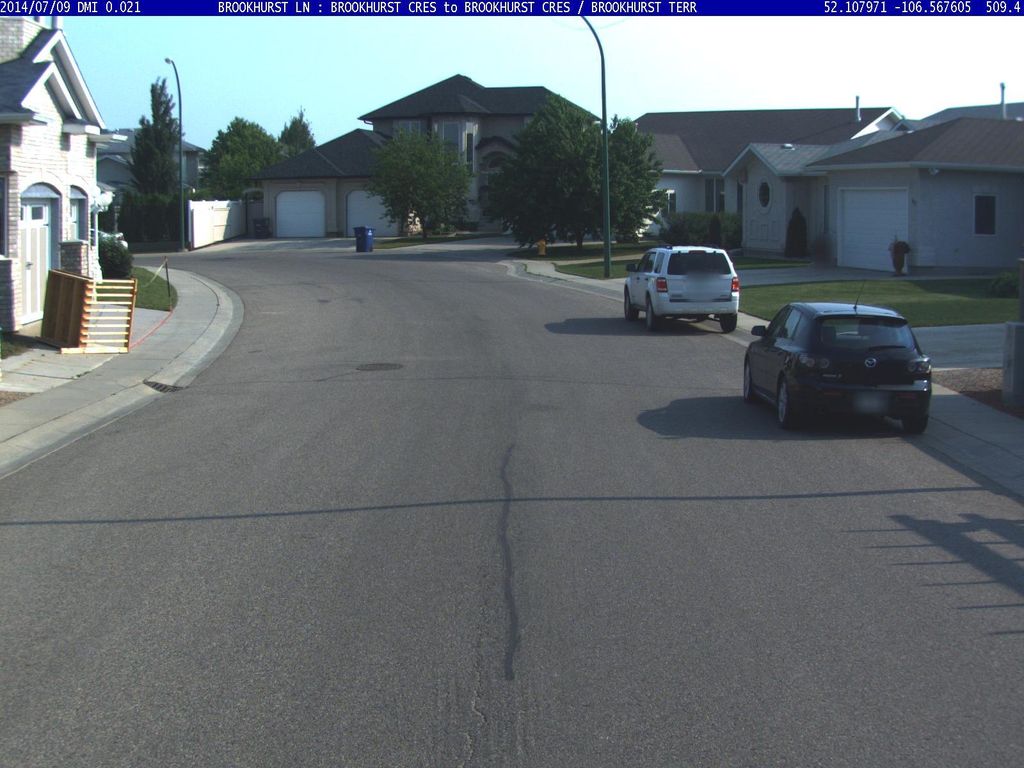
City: saskatoon